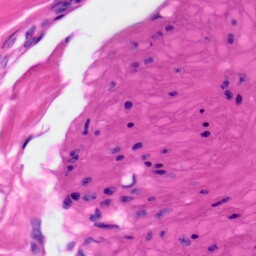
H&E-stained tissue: Skin